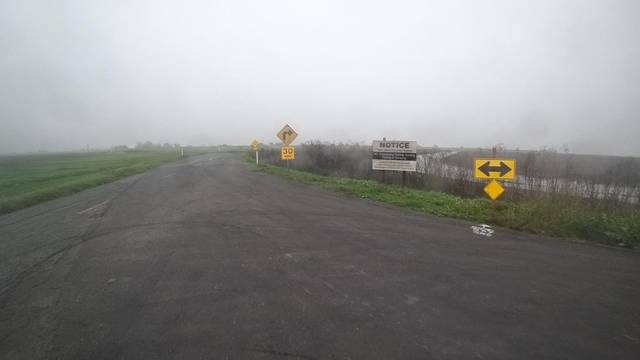
Region: United States
Coordinates: 38.205, -121.528